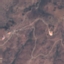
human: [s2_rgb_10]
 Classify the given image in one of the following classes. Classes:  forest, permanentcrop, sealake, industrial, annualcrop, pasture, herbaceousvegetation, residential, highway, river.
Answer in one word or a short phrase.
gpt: HerbaceousVegetation